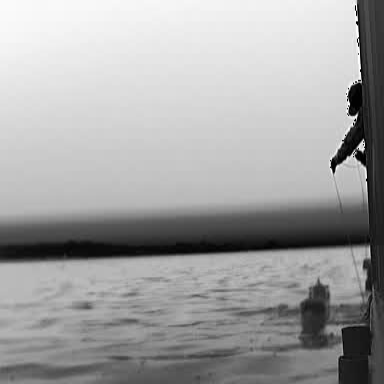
There is a liner in the infrared image.